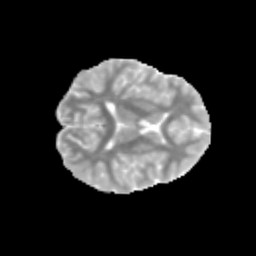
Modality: MD
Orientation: axial
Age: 11
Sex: female
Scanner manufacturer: siemens
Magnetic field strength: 3 T
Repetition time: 3.8 s
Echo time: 0.07 s